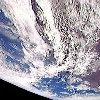
Label: cloud